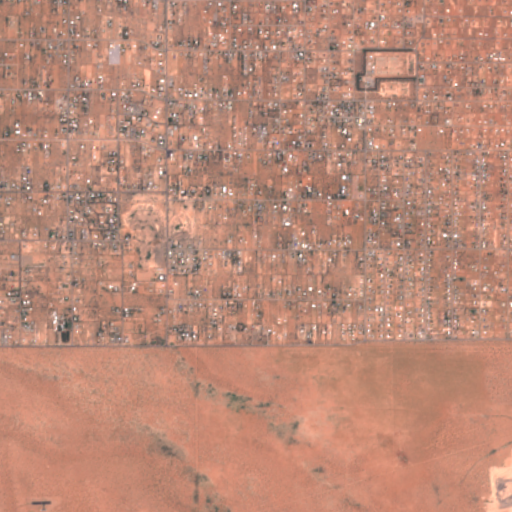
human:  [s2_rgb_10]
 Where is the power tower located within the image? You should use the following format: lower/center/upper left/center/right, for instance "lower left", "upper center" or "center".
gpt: The power tower is located in the lower of the image.
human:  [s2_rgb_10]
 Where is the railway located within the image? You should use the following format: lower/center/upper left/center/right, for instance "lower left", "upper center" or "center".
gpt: The railway is located in the lower right of the image.
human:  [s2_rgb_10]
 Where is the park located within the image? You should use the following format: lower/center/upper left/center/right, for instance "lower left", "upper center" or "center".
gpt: There is no park in the image.